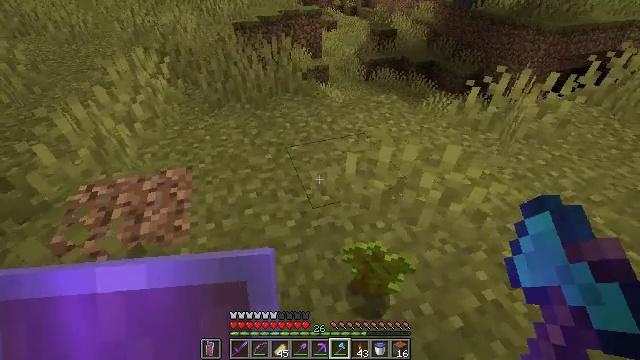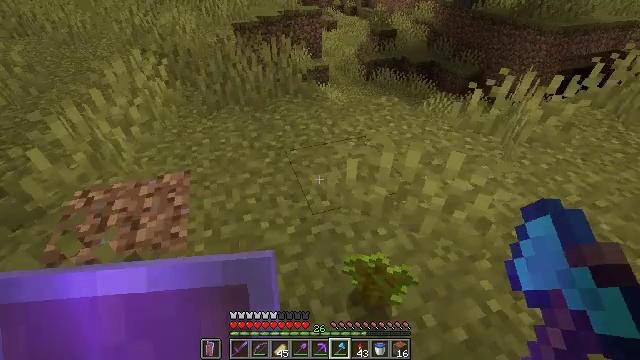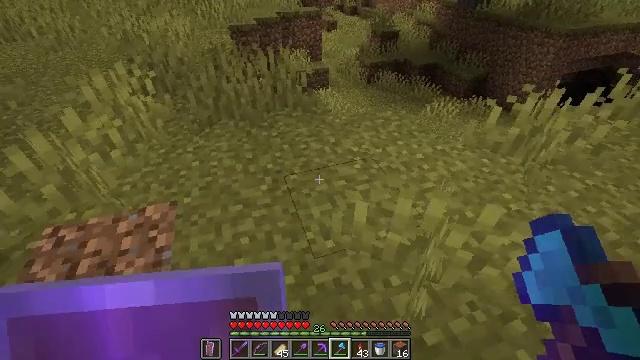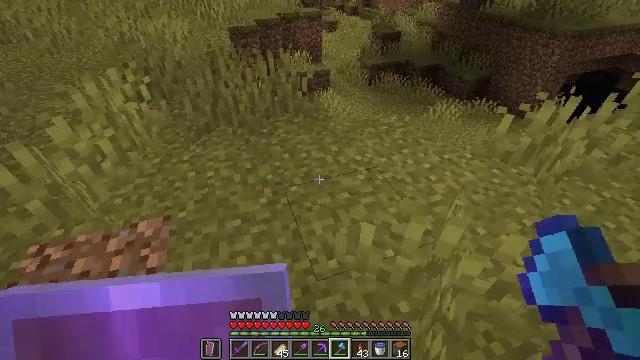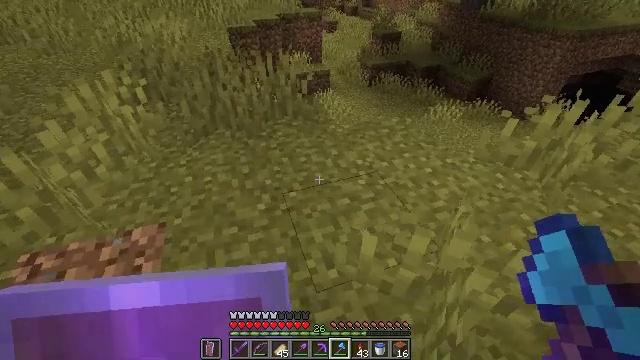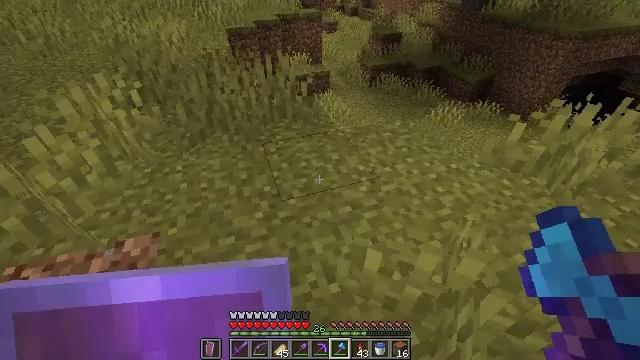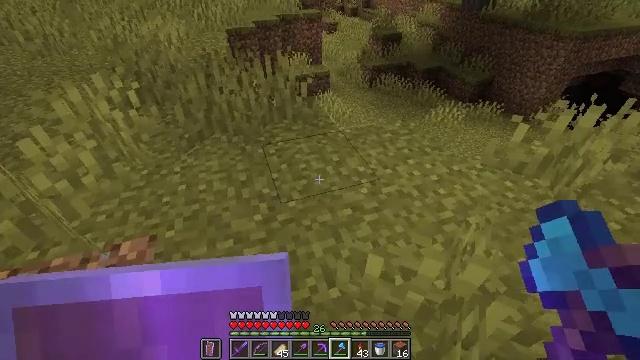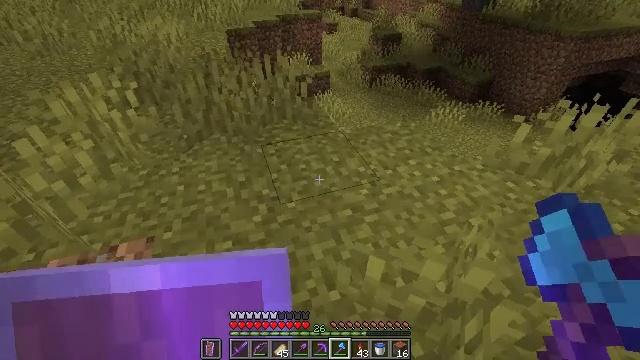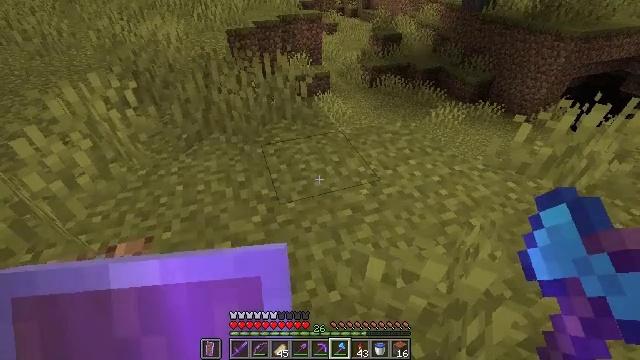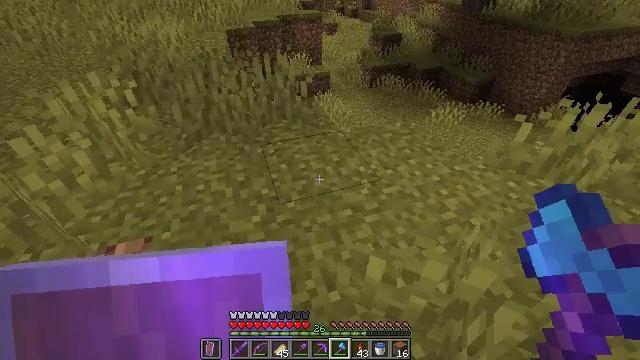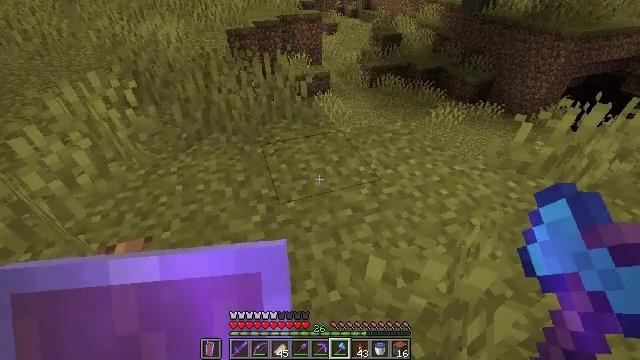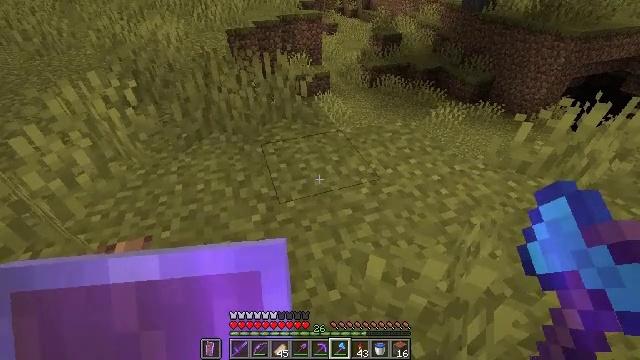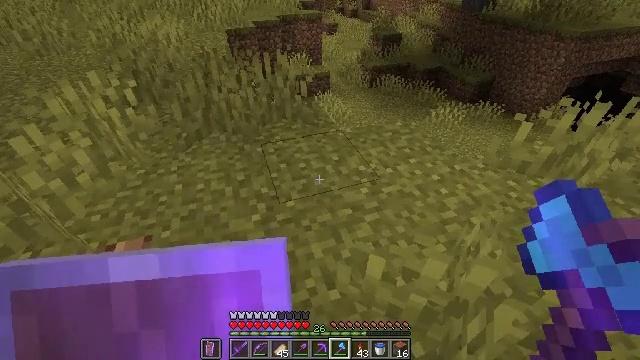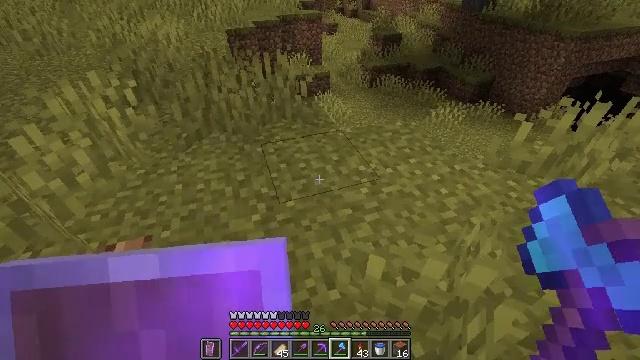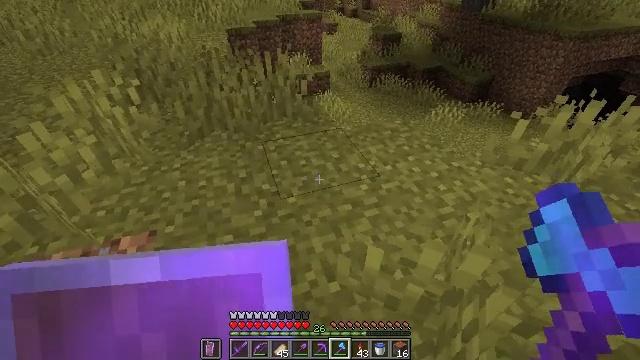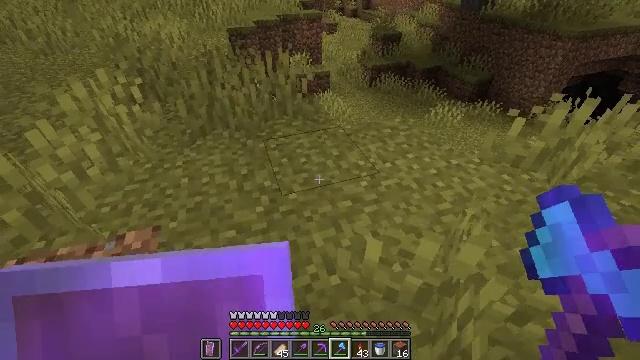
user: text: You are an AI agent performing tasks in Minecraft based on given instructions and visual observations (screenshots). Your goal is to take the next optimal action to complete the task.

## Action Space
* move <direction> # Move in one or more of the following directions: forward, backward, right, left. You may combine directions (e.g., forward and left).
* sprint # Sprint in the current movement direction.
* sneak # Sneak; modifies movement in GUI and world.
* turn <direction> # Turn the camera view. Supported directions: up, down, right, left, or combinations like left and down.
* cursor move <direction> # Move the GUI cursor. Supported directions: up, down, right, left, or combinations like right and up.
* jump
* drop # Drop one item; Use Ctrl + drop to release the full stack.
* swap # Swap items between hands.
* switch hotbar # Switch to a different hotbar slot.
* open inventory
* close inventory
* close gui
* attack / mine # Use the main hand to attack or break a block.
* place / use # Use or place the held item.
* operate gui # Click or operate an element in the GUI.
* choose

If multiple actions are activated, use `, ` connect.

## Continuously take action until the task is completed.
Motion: motion action
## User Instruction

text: drop acacia leaves
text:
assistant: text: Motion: move forward
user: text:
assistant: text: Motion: move forward
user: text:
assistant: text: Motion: move forward
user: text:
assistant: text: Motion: no_op
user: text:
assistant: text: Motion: no_op
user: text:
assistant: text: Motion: no_op
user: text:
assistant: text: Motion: no_op
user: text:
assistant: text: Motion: no_op
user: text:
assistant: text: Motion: no_op
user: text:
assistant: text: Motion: no_op
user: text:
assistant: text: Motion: no_op
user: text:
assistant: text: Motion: no_op
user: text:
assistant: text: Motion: no_op
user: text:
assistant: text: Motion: move back
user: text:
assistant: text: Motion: move back
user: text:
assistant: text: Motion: move back
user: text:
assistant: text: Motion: move back
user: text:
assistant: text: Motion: move back
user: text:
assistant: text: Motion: move back
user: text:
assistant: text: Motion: no_op
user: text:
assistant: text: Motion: open inventory
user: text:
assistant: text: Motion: open inventory
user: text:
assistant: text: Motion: open inventory
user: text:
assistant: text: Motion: no_op
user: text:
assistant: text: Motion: no_op
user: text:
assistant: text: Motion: no_op
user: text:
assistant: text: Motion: no_op
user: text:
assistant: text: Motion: no_op
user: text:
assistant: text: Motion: no_op
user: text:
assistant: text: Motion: no_op